Question: I am in the mids of following: <URL>. I reached the point where I am trying to list the leads and have the following setup:
'''
App.Store = DS.Store.extend()
App.ApplicationAdapter = DS.ActiveModelAdapter.extend()
DS.RESTAdapter.reopen
namespace: 'api/v1'
'''
'''
App.LeadsController = Ember.ArrayController.extend
sortProperties: ['firstName', 'lastName']
'''
'''
App.Lead = DS.Model.extend
firstName: DS.attr('string')
lastName: DS.attr('string')
email: DS.attr('string')
phone: DS.attr('string')
status: DS.attr('string', defaultValue: 'new')
notes: DS.attr('string')
fullName: (->
@get('firstName') + ' ' + @get('lastName')
).property('firstName', 'lastName')
'''
'''
App.LeadsRoute = Ember.Route.extend
model: ->
@store.findAll 'lead'
'''
'''
App.Router.reopen
location: 'auto'
rootURL: '/'
App.Router.map ()->
@resource 'leads', path: '/'
@resource 'lead', path: 'leads/:id'
'''
'''
<article>
<h1>Leads</h1>
<ul>
{{#each lead in controller}}
<li>{{#link-to 'lead' lead}}{{/link-to}}</li>
{{lead.fullName}}
{{/each}}
</ul>
</article>
'''
The issue simply is when I redirect my browser to 'http://localhost:3000' it shows me the list of fullNames but doesn't show me the anchor links.  Also another thing I seem to get in my chrome browser console is:
> Error message: Assertion Failed: Cannot find model name
### Bonus Question
From reading a few books an tutorials I understand that you can include mixins as a way of injecting additional properties into Controllers or Views. So for example you can do:
'''
Ember.View.extend(App.Editable)
'''
But can you include a mixin into a ? As in can you do:
'''
App.Lead = DS.Model.extend(App.SomeMixin)
'''
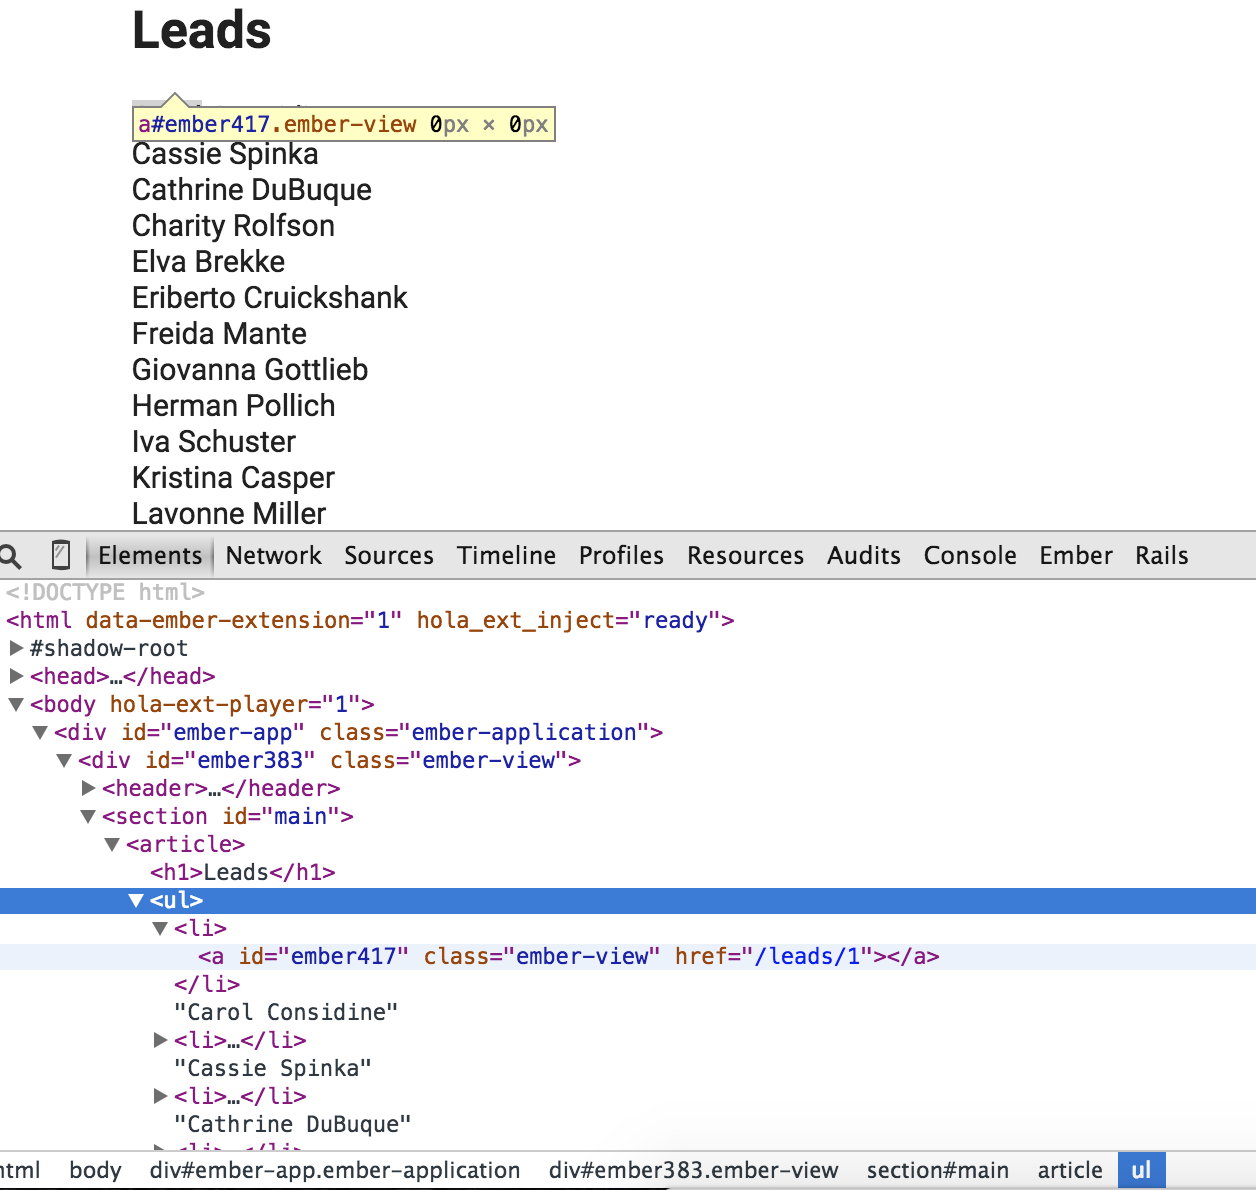
Answer: Here is working jsbin for Ember 1.12 jsbin.com/mezakepemu/1/edit?html,js,console
1) Links. You could try
'''
<li>
{{#link-to 'lead' lead}}
{{lead.fullName}}
{{/link-to}}
</li>
'''
or
'''
<li>{{link-to lead.fullName 'lead' lead}}</li>
'''
And in modern Ember versions it's better to write
'''
{{#each lead in model}} ... {{/each}}
'''
or
'''
{{#each model as |lead|}} ... {{/each}}
'''
2) Error message: Assertion Failed: Cannot find model name - please show the code where this error is thrown. Your leads route, controller and template looks normal.
3) Yes, mixins can be included in models and in every Ember.Object.